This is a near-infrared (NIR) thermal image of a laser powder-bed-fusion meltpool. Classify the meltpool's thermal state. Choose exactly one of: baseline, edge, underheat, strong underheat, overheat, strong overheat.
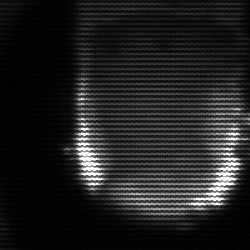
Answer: baseline